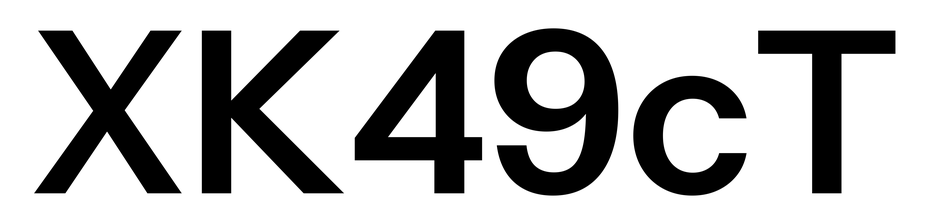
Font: InstrumentSans_SemiBold